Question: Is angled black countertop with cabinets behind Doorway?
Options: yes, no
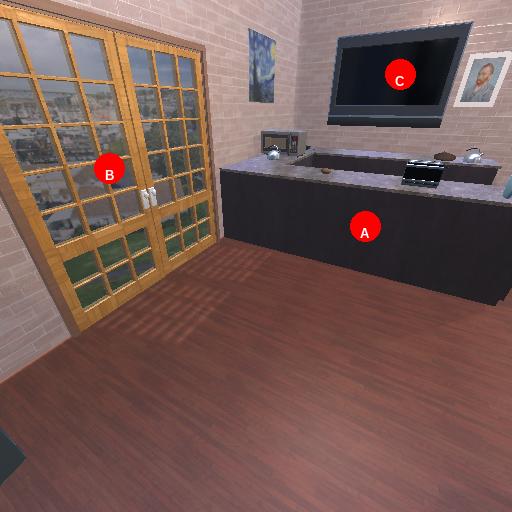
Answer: yes